Question: I have some code drafted but I'm not sure how to finish it, or if it needs more work. It looks like this.
'''
select p.product_id, p.product_name, pp.effective_date, pp.unit_price
from products p
inner join product_price pp
on p.product_id = pp.product_id
where (....stuck here)
'''
Everything looks good, but how do I get the price to be based on the given effective date? The given effective date is 01/01/2021. I was thinking something maybe like this for the where:
'''
where effective_date = 01/01/2021;
'''
I'm not sure if this is correct though. I tried running it and similar where statements but nothing came of it.
Sample data:
'''
P_id, p_name
11 , boys shorts
'''
'''
p_id, eff_date , unit_price
11 , 01-JAN-21, 10.48
'''
I want the product's price to now be a calculation based on a given date, using a join between Products and Product_Price.
[
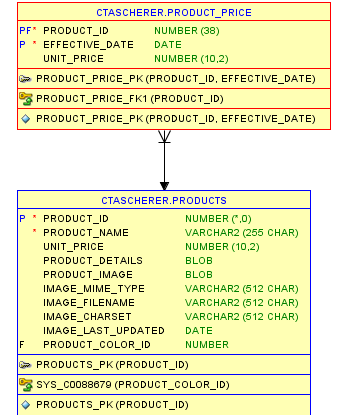
Answer: When price data is stored with only a single date, it typically means "use this price from this date onward, but only up to the next date_effective".
The window function 'row_number()' assigns an integer to each row, within a related 'over clause', 'partition by' controls what is used to re-start numbering at 1 and an 'order by' determines the sequence of rows and numbers within the partition. So by using a descending date order the most recent date per partition can be identified with a row number of 1.
If you couple this technique with a filter on the effective date being less than or equal to a given date, then the price that applies on the given date will be returned.:
'''
select p.product_id, p.product_name, pp.effective_date, pp.unit_price
from products p
inner join (
select
product_price.*
, row_number() over(partition by product_id order by effective_date DESC) as rn
from product_price
where effective_date <= to_date('01/01/2021','dd/mm/yyyy')
) pp on p.product_id = pp.product_id
and pp.rn = 1 /* only the relevant date/price is returned */
'''
The second join condition could be used as a where condition instead
'''
select p.product_id, p.product_name, pp.effective_date, pp.unit_price
from products p
inner join (
select
product_price.*
, row_number() over(partition by product_id order by effective_date DESC) as rn
from product_price
where effective_date <= to_date('01/01/2021','dd/mm/yyyy')
) pp on p.product_id = pp.product_id
where pp.rn = 1 /* only the relevant date/price is returned */
'''
'''
CREATE TABLE PRODUCTS (
PRODUCT_ID INTEGER,
PRODUCT_NAME VARCHAR(100));
CREATE TABLE PRODUCT_PRICE (
PRODUCT_ID INTEGER,
EFFECTIVE_DATE DATE ,
UNIT_PRICE DECIMAL(12,3));
INSERT INTO PRODUCTS VALUES(100,'Product: 100');
INSERT INTO PRODUCTS VALUES(3412,'Product: 3412');
INSERT INTO PRODUCTS VALUES(1034,'Product: 1034');
INSERT INTO PRODUCTS VALUES(775522,'Product: 775522');
INSERT INTO PRODUCTS VALUES(101,'Product: 101');
INSERT INTO PRODUCTS VALUES(2342,'Product: 2342');
INSERT INTO PRODUCTS VALUES(8643,'Product: 8643');
INSERT INTO PRODUCTS VALUES(99771,'Product: 99771');
INSERT INTO PRODUCTS VALUES(2324,'Product: 2324');
INSERT INTO PRODUCTS VALUES(103,'Product: 102');
INSERT INTO PRODUCT_PRICE VALUES(100, TO_DATE('2020-09-01','YYYY-MM-DD'),10.12);
INSERT INTO PRODUCT_PRICE VALUES(101, TO_DATE('2020-09-01','YYYY-MM-DD'),10.12);
INSERT INTO PRODUCT_PRICE VALUES(103, TO_DATE('2020-09-01','YYYY-MM-DD'),10.12);
INSERT INTO PRODUCT_PRICE VALUES(1034, TO_DATE('2020-09-01','YYYY-MM-DD'),10.12);
INSERT INTO PRODUCT_PRICE VALUES(2342, TO_DATE('2020-09-01','YYYY-MM-DD'),10.12);
INSERT INTO PRODUCT_PRICE VALUES(3412, TO_DATE('2020-09-01','YYYY-MM-DD'),10.12);
INSERT INTO PRODUCT_PRICE VALUES(100, TO_DATE('2021-01-01','YYYY-MM-DD'),10.43);
INSERT INTO PRODUCT_PRICE VALUES(101, TO_DATE('2020-11-11','YYYY-MM-DD'),10.43);
INSERT INTO PRODUCT_PRICE VALUES(103, TO_DATE('2021-01-01','YYYY-MM-DD'),10.43);
INSERT INTO PRODUCT_PRICE VALUES(1034, TO_DATE('2020-11-11','YYYY-MM-DD'),10.43);
INSERT INTO PRODUCT_PRICE VALUES(2342, TO_DATE('2021-01-01','YYYY-MM-DD'),10.43);
INSERT INTO PRODUCT_PRICE VALUES(3412, TO_DATE('2020-12-01','YYYY-MM-DD'),10.43);
INSERT INTO PRODUCT_PRICE VALUES(8643, TO_DATE('2021-01-01','YYYY-MM-DD'),10.43);
INSERT INTO PRODUCT_PRICE VALUES(99771, TO_DATE('2021-02-01','YYYY-MM-DD'),10.43);
INSERT INTO PRODUCT_PRICE VALUES(2324, TO_DATE('2021-01-01','YYYY-MM-DD'),10.43);
INSERT INTO PRODUCT_PRICE VALUES(775522, TO_DATE('2021-03-01','YYYY-MM-DD'),10.43);
'''
'''
+------------+---------------+----------------------+------------+
| PRODUCT_ID | PRODUCT_NAME | EFFECTIVE_DATE | UNIT_PRICE |
+------------+---------------+----------------------+------------+
| 100 | Product: 100 | 2021-01-01T00:00:00Z | 10.43 |
| 101 | Product: 101 | 2020-11-11T00:00:00Z | 10.43 |
| 103 | Product: 102 | 2021-01-01T00:00:00Z | 10.43 |
| 1034 | Product: 1034 | 2020-11-11T00:00:00Z | 10.43 |
| 2324 | Product: 2324 | 2021-01-01T00:00:00Z | 10.43 |
| 2342 | Product: 2342 | 2021-01-01T00:00:00Z | 10.43 |
| 3412 | Product: 3412 | 2020-12-01T00:00:00Z | 10.43 |
| 8643 | Product: 8643 | 2021-01-01T00:00:00Z | 10.43 |
+------------+---------------+----------------------+------------+
'''
see this working demo at <URL>